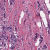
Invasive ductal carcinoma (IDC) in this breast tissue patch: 1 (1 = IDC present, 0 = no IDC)